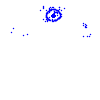
Particle: electron